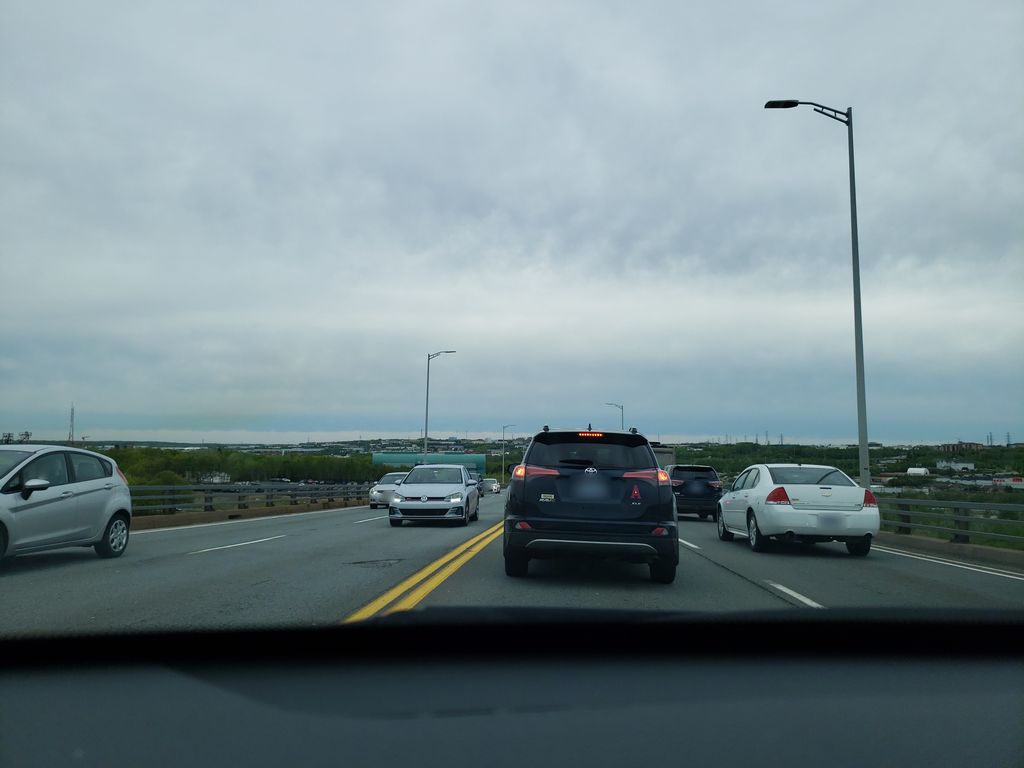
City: halifax